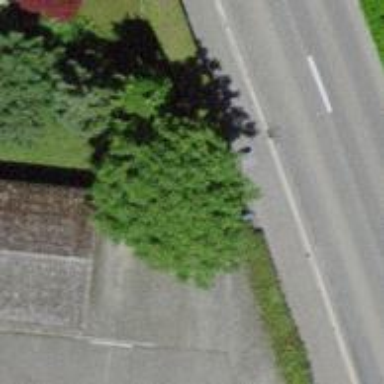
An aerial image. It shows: Hedge acting as barrier.